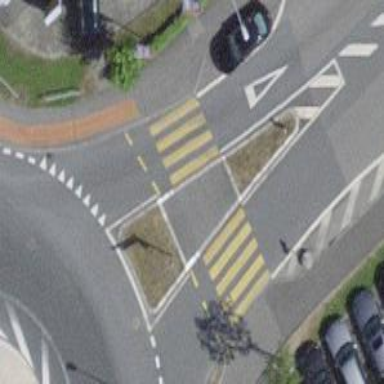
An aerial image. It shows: Uncontrolled zebra crossing with pedestrian island.